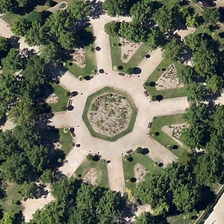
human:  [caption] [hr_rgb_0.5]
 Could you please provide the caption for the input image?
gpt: the woods are surrounded by a polygon .

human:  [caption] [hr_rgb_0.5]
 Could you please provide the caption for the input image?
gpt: many green trees are around a circle square .

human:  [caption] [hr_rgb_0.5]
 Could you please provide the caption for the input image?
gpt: many green trees are around a circle square .

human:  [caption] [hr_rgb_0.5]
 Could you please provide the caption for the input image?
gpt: white avenue to the middle of the green lawn .

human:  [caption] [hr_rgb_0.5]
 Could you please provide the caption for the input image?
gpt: the woods are surrounded by a polygon .